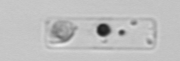
Label: Guinardia_delicatula_TAG_internal_parasite